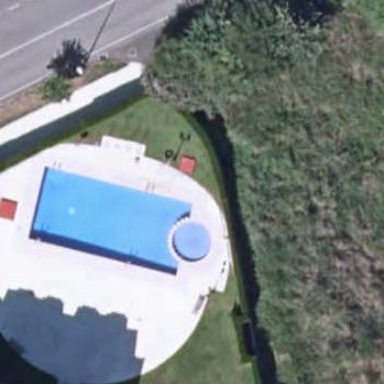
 perfect for swimming and other water activities."